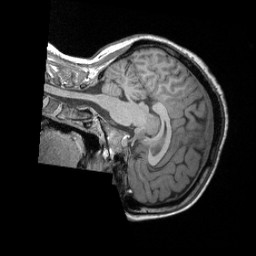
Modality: T1w
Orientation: sagittal
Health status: healthy
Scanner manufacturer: siemens
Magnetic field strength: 3 T
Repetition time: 2.3 s
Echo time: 0.00287 s